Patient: sex M, age 42
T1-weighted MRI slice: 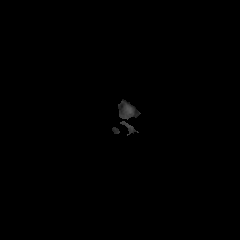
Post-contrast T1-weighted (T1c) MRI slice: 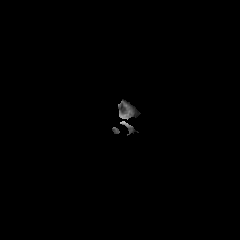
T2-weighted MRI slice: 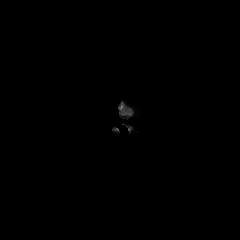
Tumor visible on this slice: no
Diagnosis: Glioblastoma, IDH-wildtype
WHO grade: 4